Question: In angularjs I make a habit of using dot notation to namespace my models. However when dealing with forms and inputs, if I give my input an ng-model, instead of being added to the scope of the form, its added to the same scope on which the form resides. Is there any way to change this behavior? Here's an example of what I mean

And here's the code that created it
'''
<form id="login-form" name="loginForm">
<label for="login-username" class="hidden">Username </label>
<input id="login-username" ng-minlength="5" type="{{Login.settings.login}}" name="username" ng-model="username" placeholder="Username" required ng-class="{error: !Login.validate(loginForm.username)}" />
<span class="error" ng-class="{hidden: Login.validate(loginForm.username)}">{{loginForm.username.validation[1]}}</span>
<label for="login-password" class="hidden">Password </label>
<input id="login-password" type="password" name="password" ng-model="password" placeholder="Password" required ng-class="{error: !Login.validate(loginForm.username)}" />
<span class="error" ng-class="{hidden: Login.validate(loginForm.password)}">{{loginForm.password.validation[1]}}</span>
<input class="button expand radius" type="submit" value="Login"/>
</form>
'''
As you can see there is an object on the form for both the username and password fields, namespaced as '[form name].[field name]' this object holds all the errors for that input and other information, and I'm saving some custom values to it like the validation array for instance; but the actual values of the field seem to be populated on the same scope as the loginForm, instead of as part of the child object. What I'd like to be able to do is something like '{{[form name].[field name].value}}' to get the value. I hope what I'm saying makes sense, I'd be happy to clarify if needed.
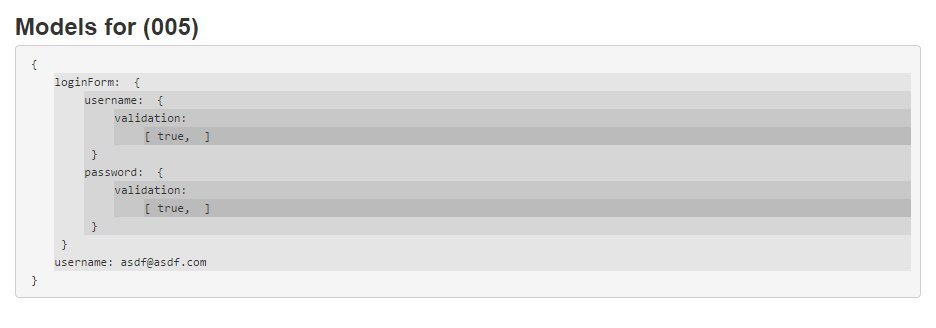
Answer: Everything in the view will be added to the '$scope' if defined there, so yours is getting set as '$scope.username' instead of '$scope.loginForm.username'.
You can be more explicit like so:
'''
<form id="login-form" name="loginForm">
<label for="login-username" class="hidden">Username </label>
<input id="login-username" ng-minlength="5" type="{{Login.settings.login}}" name="username" ng-model="loginForm.username" placeholder="Username" required ng-class="{error: !Login.validate(loginForm.username)}" />
<span class="error" ng-class="{hidden: Login.validate(loginForm.username)}">{{loginForm.username.validation[1]}}</span>
<label for="login-password" class="hidden">Password </label>
<input id="login-password" type="password" name="password" ng-model="loginForm.password" placeholder="Password" required ng-class="{error: !Login.validate(loginForm.username)}" />
<span class="error" ng-class="{hidden: Login.validate(loginForm.password)}">{{loginForm.password.validation[1]}}</span>
<input class="button expand radius" type="submit" value="Login"/>
</form>
'''